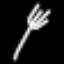
Label: fork